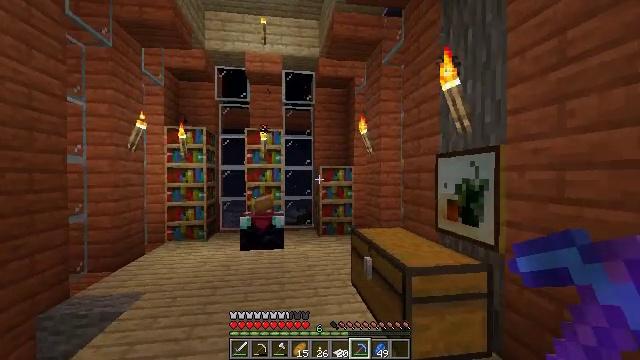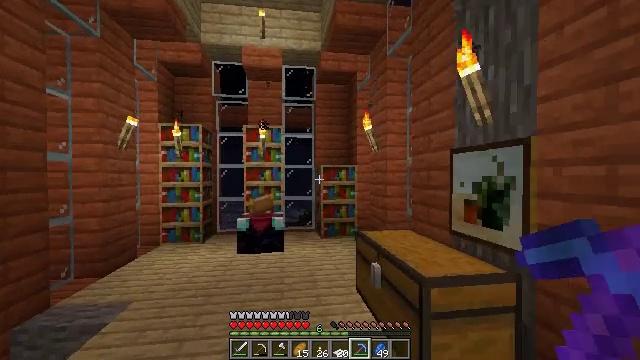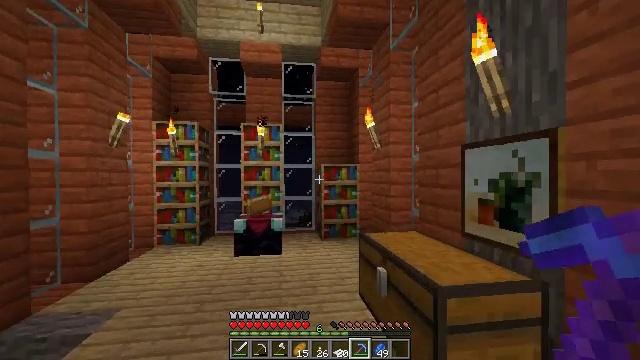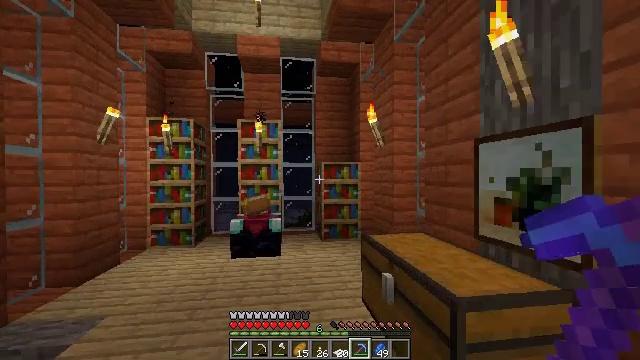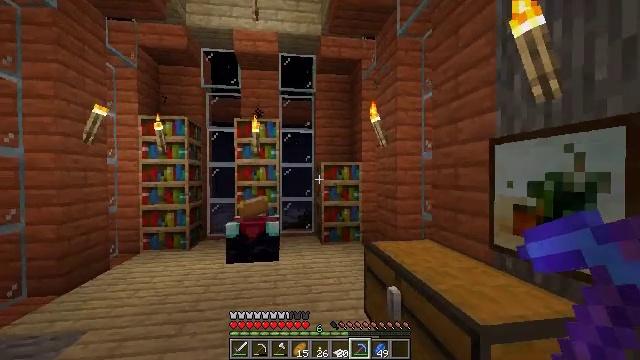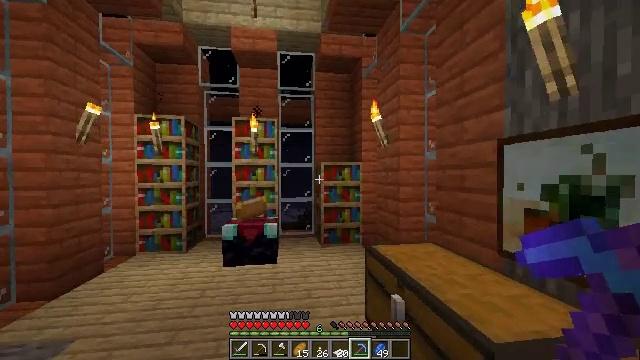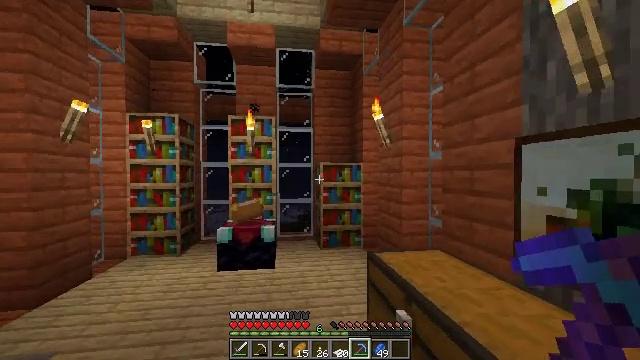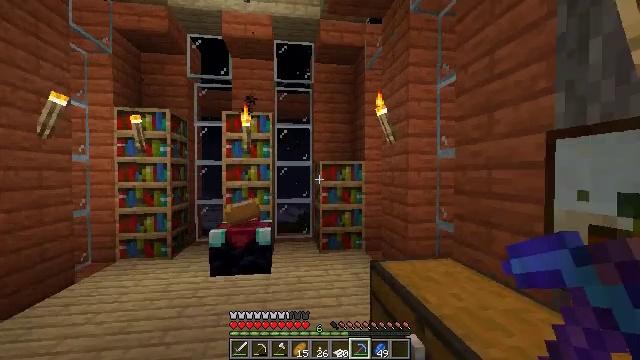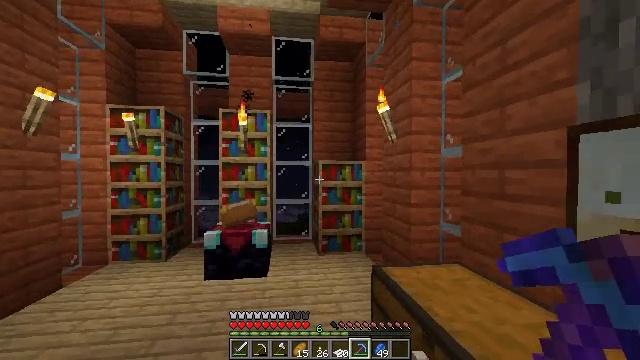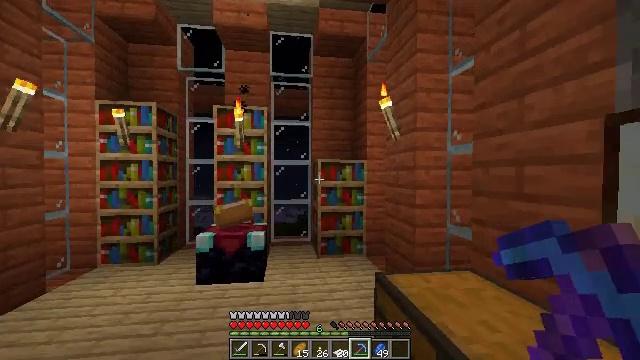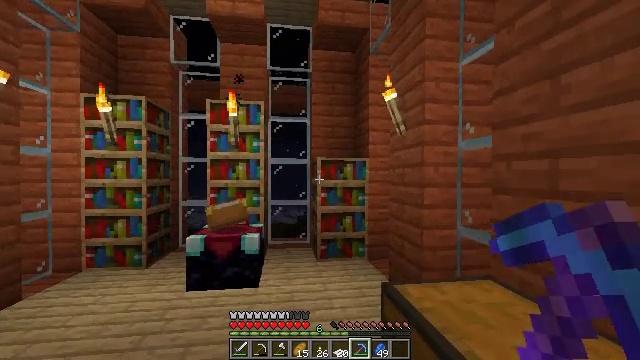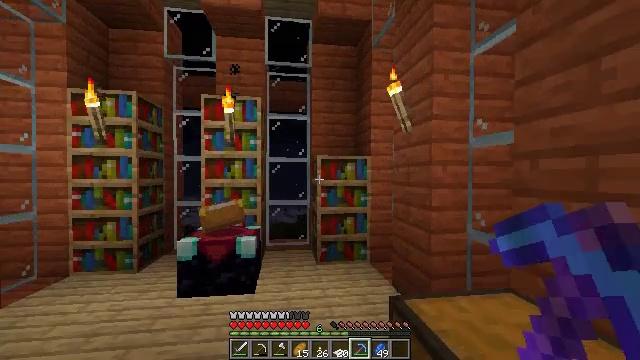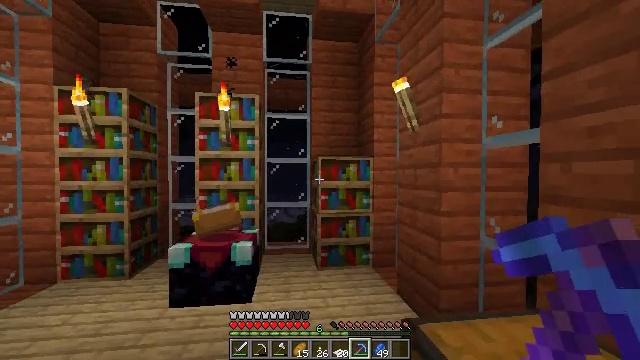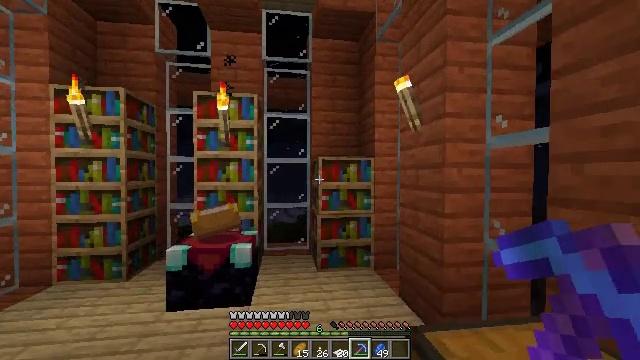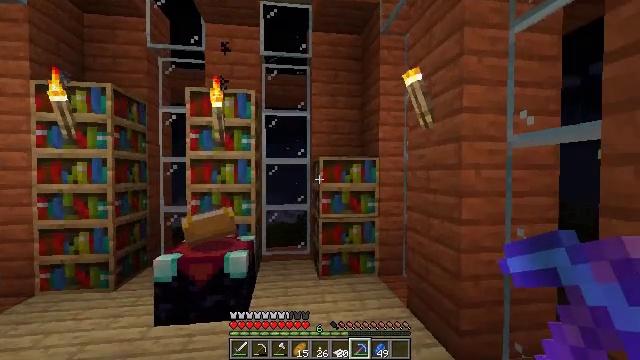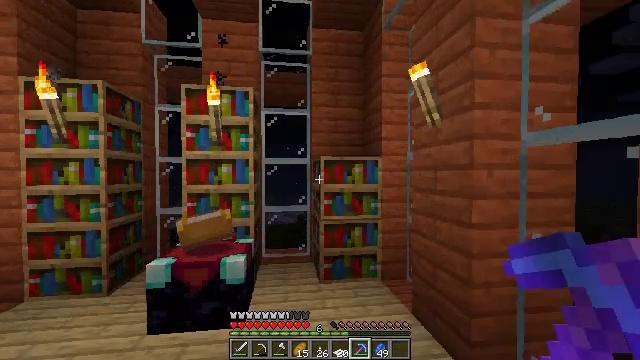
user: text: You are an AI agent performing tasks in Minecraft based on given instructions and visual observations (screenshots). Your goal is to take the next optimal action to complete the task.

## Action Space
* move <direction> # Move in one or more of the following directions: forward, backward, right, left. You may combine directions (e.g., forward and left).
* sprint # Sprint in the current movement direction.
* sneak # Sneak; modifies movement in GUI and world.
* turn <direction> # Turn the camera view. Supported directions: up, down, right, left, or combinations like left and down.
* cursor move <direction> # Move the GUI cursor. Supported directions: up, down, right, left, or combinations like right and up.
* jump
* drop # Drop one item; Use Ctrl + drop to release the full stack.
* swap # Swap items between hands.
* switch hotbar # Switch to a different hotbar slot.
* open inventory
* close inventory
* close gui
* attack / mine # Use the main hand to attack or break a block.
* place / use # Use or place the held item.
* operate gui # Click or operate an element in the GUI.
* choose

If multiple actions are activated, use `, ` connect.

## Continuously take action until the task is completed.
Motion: motion action
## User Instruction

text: Use the crafting table to create a book.
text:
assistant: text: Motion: move forward
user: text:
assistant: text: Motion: move forward
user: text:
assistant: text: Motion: move forward
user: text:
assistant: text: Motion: move forward
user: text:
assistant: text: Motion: move forward
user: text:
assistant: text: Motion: move forward
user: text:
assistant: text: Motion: move forward
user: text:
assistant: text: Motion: move forward
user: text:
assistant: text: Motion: move forward
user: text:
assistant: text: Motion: move forward
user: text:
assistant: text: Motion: move forward
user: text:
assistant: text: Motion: move forward
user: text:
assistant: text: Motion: move forward
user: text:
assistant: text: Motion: move forward
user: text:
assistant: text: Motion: move forward
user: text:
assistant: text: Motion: move forward
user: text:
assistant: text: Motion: move forward
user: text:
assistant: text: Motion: move forward, turn left and down
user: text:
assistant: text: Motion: move forward, turn left and down
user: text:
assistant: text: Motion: move forward, turn left and down
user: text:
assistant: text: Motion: move forward, turn left and down
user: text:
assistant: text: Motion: move forward, turn left and down
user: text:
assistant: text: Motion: move forward, turn left and down
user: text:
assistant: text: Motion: move forward, turn left and down
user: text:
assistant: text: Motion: move forward, turn left and down
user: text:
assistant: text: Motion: move forward, turn left
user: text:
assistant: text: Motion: move forward, turn left
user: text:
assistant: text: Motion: move forward, turn up
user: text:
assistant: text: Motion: move forward
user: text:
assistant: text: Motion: move forward